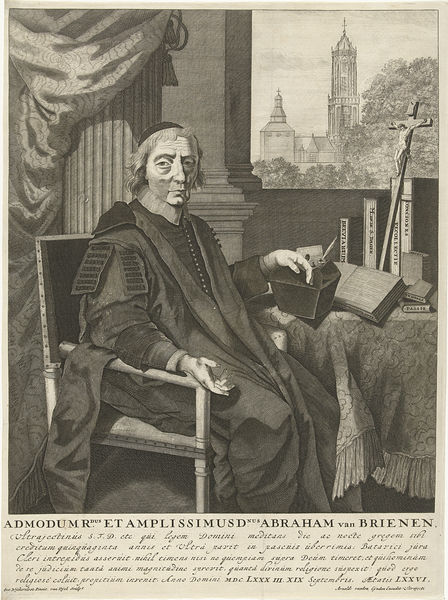
Titel: Portret van pastoor Abraham van Brienen
Künstler: Pieter van (1654-?) Dijck
Standort: Amsterdam
Institution: Rijksmuseum
Schlagwörter: baum, hand, mann, weiß, bäume, sitzen, fenster, grau, schwarz, stuhl, säule, tisch, zeichnung, malerei, kappe, holland, niederlande, porträt, tischdecke, vorhang, kirche, geistlicher, gewand, sessel, decke, turm, schrift, bücher, buch, kreuz, druck, schwarz weiss, stich, text, pfarrer, jesus, priester, gelehrter, latein, christ, belgien, admodum